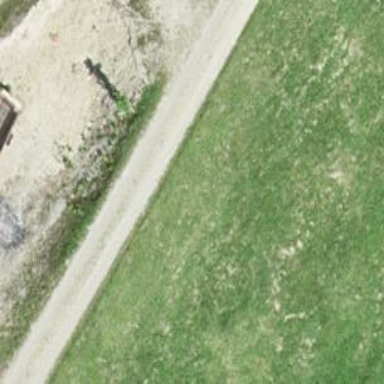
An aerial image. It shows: Unpaved track with grade2 quality type.